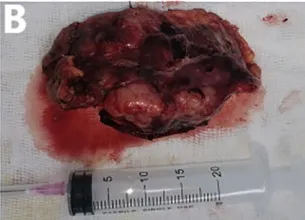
(B-D) The completely removed mediastinal tumor after surgery and the internal conditions after tumor incision.
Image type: medical_photograph (other_medical_photograph)